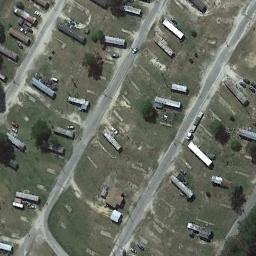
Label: mobile_home_park